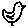
Label: bird